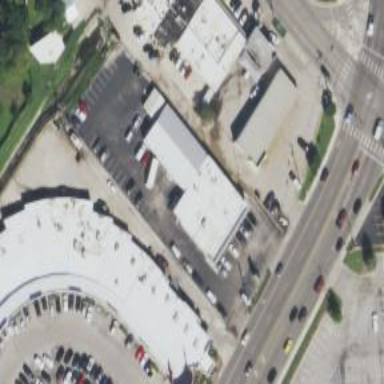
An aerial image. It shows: Retail building.